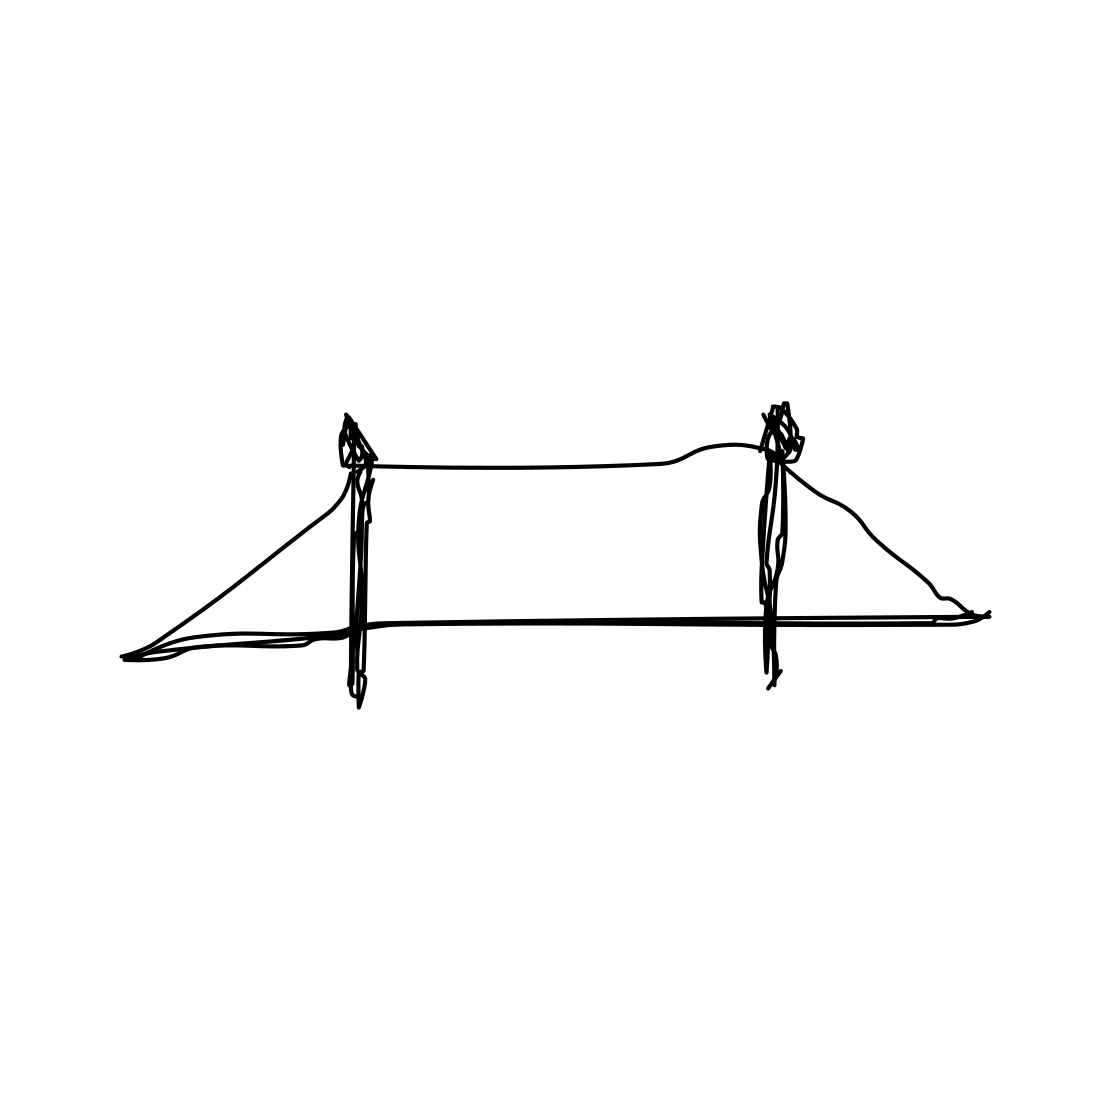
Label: bridge